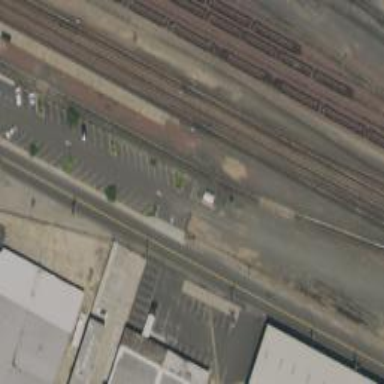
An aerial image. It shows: Railway spur junction.